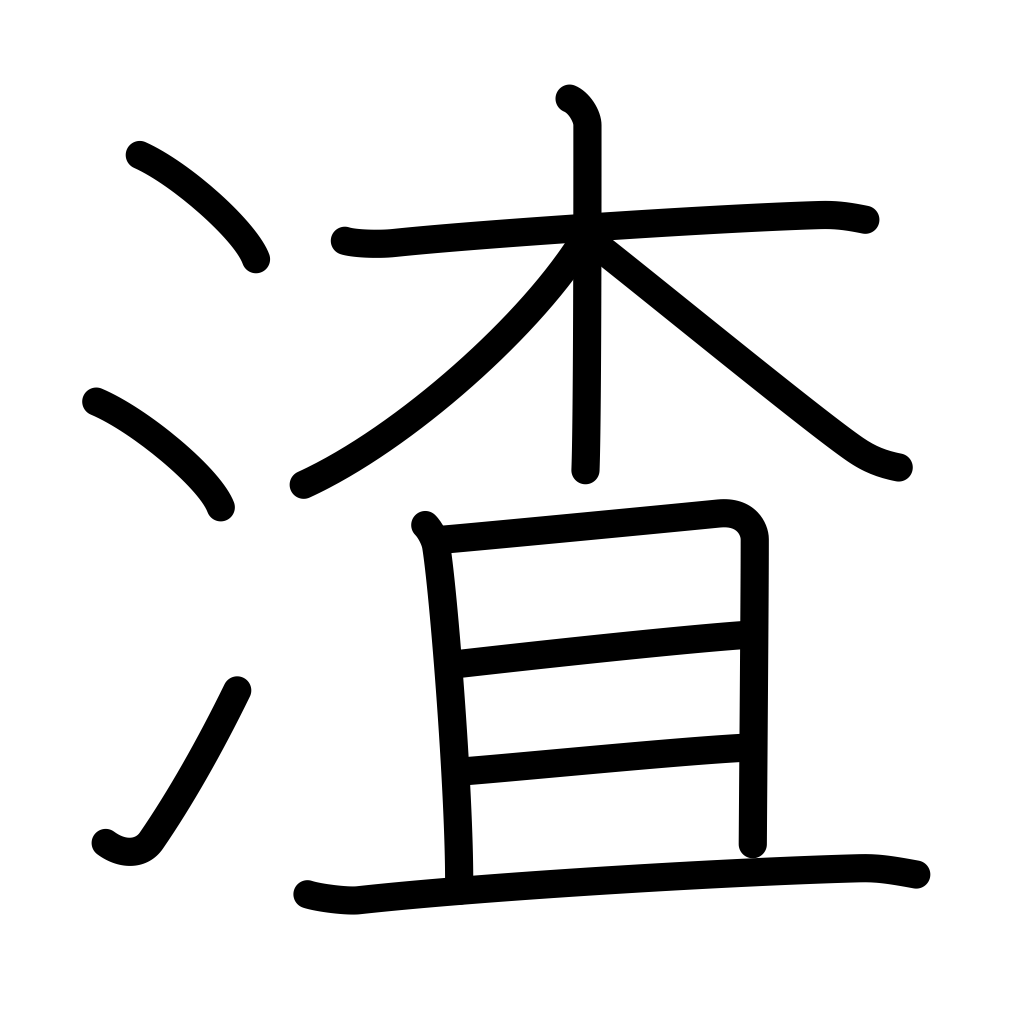
Meaning: dregs